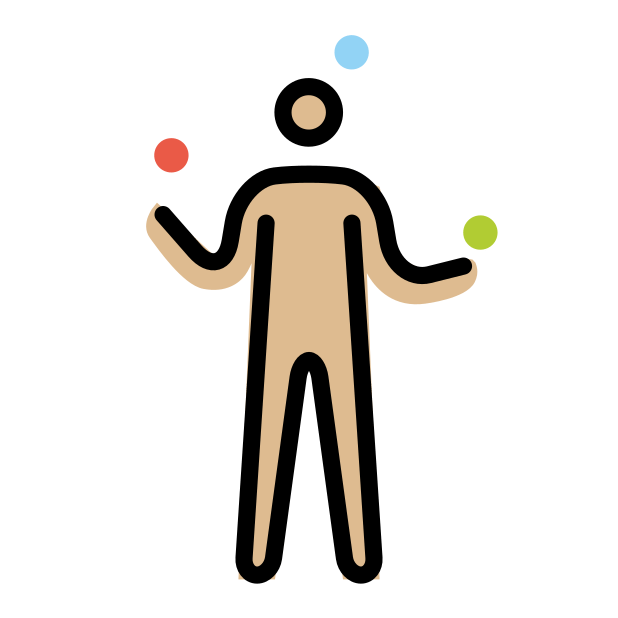
person juggling: medium-light skin tone